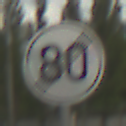
Verkehrszeichen: EndeGeschwindigkeit80
Umgebung: Outdoor, Suburban
Tageszeit: MorningAfternoon
Wetter: PartlyCloudy
Licht: Natural
Jahreszeit: NotSpecified
Kontrast: LowContrast